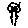
Label: flower